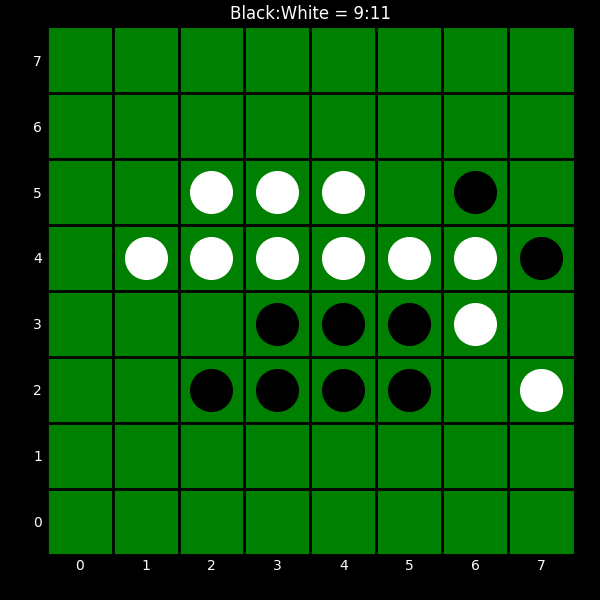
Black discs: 9
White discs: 11